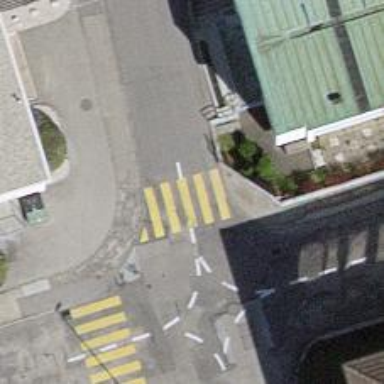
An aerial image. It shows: Zebra crossing on the road.